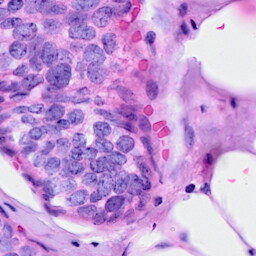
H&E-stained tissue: Breast